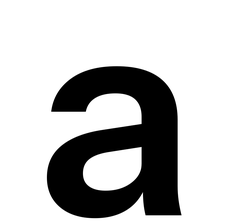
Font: InstrumentSans_SemiBold